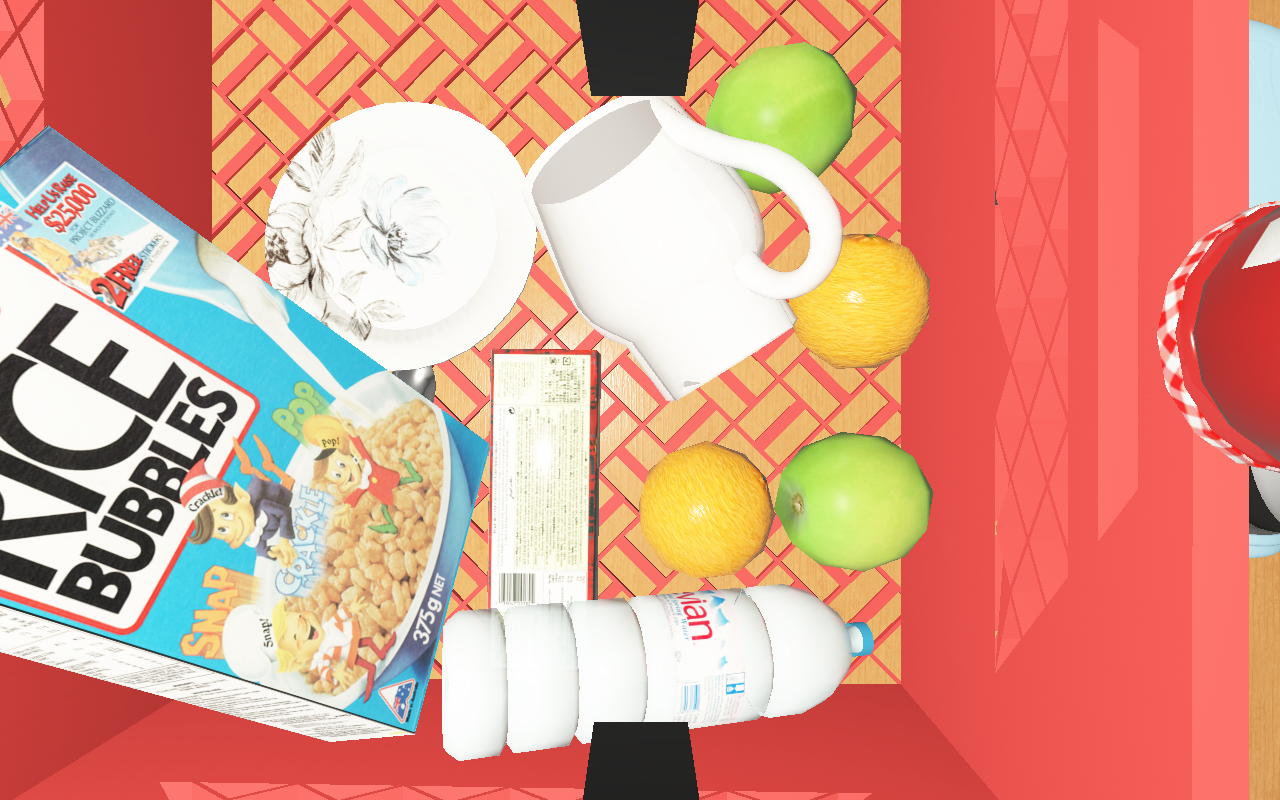
Objects in the scene:
carafe
apple
apple
orange
orange
spoon
plate
glass
wineglass
jam jar
cereal box
biscuit box